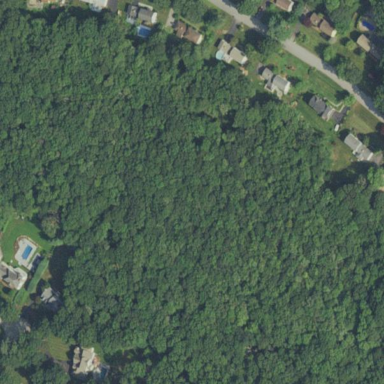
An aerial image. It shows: Mixed leaf woodland.